Current action and preconditions to check: trajectory_clear

Your task: For each precondition in the list above, predict whether it will hold at this action.

Consider the current scene as observed from the mobile robot's camera, and analyze the predicted future states of all dynamic agents (e.g., people, animals, vehicles, or any moving entities) within the NEXT SECOND.

IMPORTANT: Only answer "very likely" if you are absolutely certain—based on strong, clear evidence—that a dynamic agent will violate the precondition in the predicted future state. Do NOT answer "very likely" for unlikely, ambiguous, or low-probability risks.

Ask yourself for each precondition: Is there a high probability, with clear and convincing evidence, that the predicted future states of any dynamic agent will interfere with the predicted future state of the currently executing action within the NEXT SECOND, causing that precondition to fail?

Assess the risk level based on these predictions. Use "likely" or "very likely" if motions create a clear risk of interference.

Use "neutral" or "improbable" if agents are nearby but their predicted paths are clearly diverging or non-conflicting.

Failure Risk Categories: "very improbable", "improbable", "neutral", "likely", "very likely"

Answer Format: Output ONLY the probability_of_failure value from these categories: "very improbable", "improbable", "neutral", "likely", "very likely"

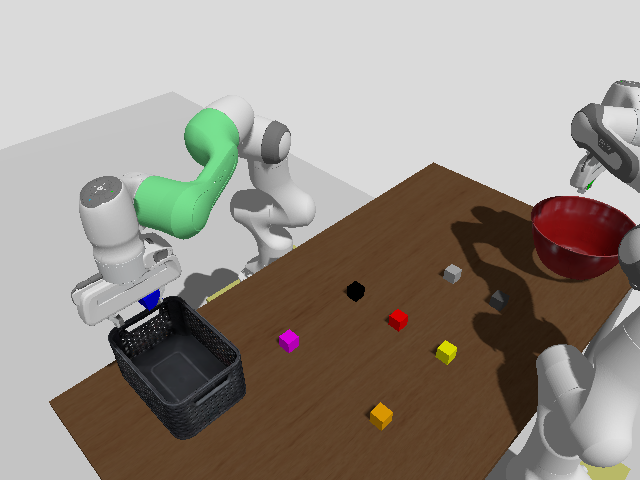

Answer: very improbable